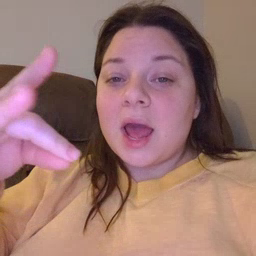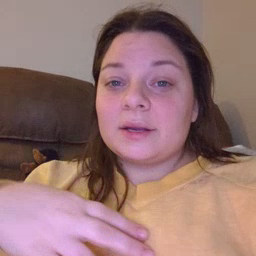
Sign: like